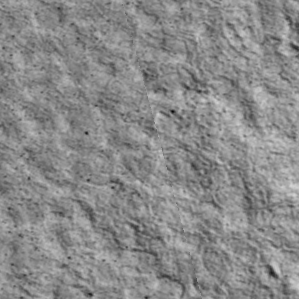
Label: non_frost